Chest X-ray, AP view. Patient: 44 years old, sex M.
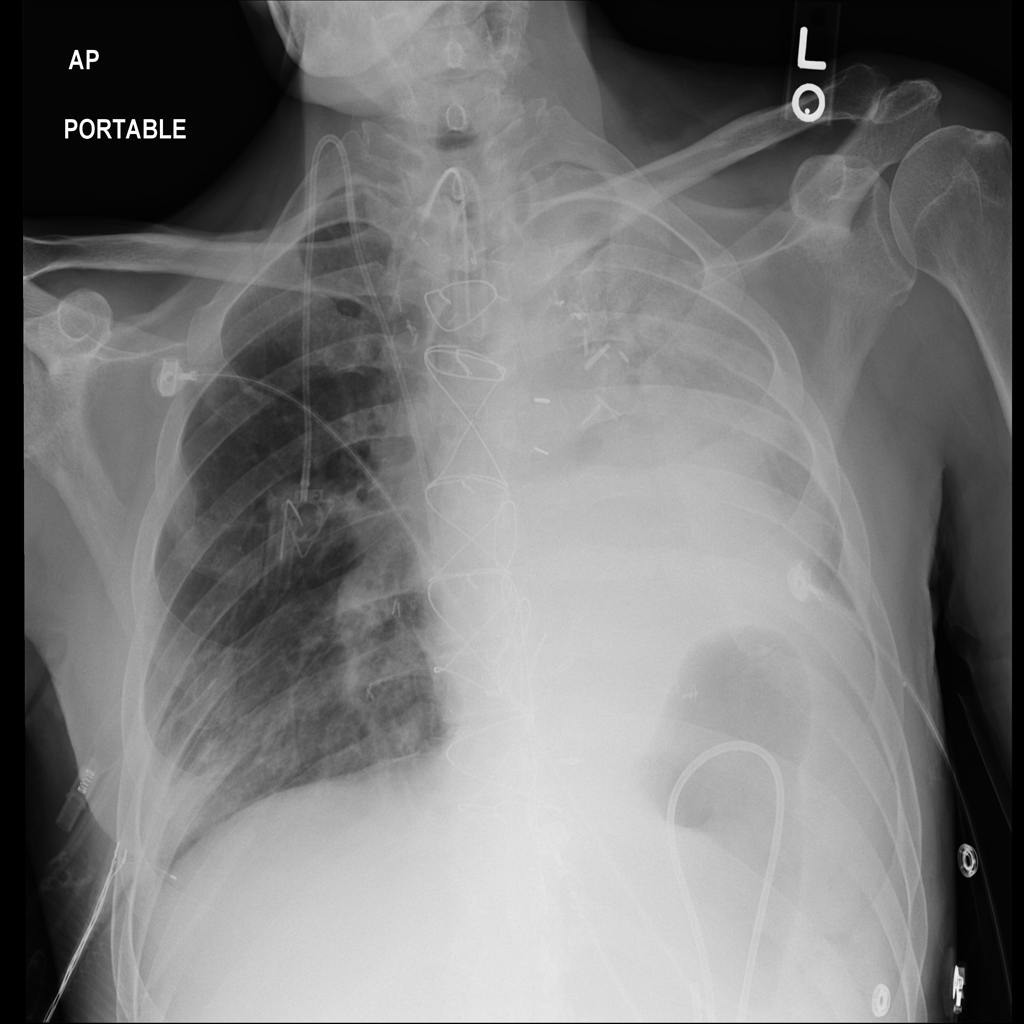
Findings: No Finding